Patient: sex M, age 46
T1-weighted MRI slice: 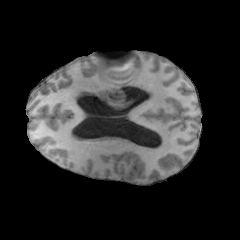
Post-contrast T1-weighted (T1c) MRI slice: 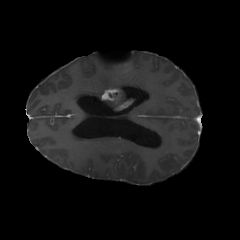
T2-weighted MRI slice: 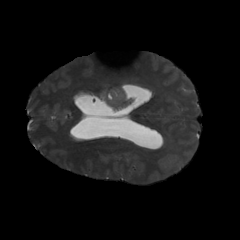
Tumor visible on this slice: yes
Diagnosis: Glioblastoma, IDH-wildtype
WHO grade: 4